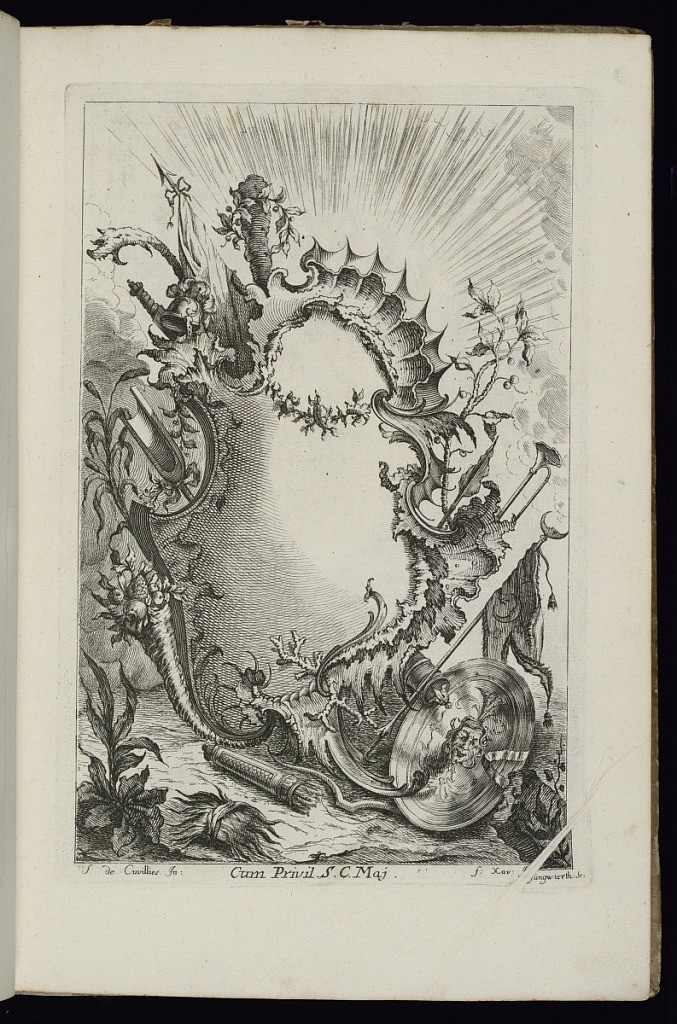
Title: Cartouche with Armorial Trophy
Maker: François de Cuvilliés the Elder, Belgian, 1695 - 1768
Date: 1738
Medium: Etching and engraving on paper
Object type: Bound print
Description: Blank cartouche in Rococo style with armorial trophy including an escutcheon. At lower right, a fold in the paper during printing created a blank line in the image.